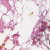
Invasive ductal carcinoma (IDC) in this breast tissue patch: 0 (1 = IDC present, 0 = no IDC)